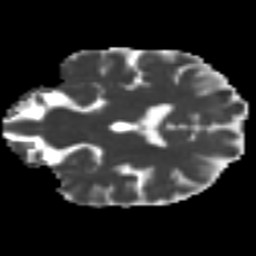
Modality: MD
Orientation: coronal
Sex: male
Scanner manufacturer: ge
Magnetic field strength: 3 T
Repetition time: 7 s
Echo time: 0.08 s